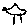
Label: bird